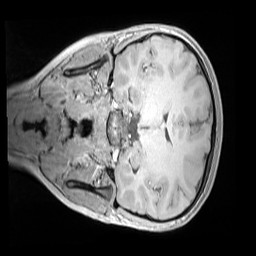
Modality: MP2RAGE
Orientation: coronal
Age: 11
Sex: female
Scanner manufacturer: siemens
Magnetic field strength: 3 T
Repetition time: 4 s
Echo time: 0.00303 s